Question: I'm trying to use ng-table for pagination in my table, though the table is rendering perfectly but the pagination is missing in the table.
controller
'''
startBlockUI('wait..', 3);
$http({
url: url,
method: "POST",
data: "",
headers: headers
}).success(function (data, status, headers, config) {
//$scope.persons = data; // assign $scope.persons here as promise is resolved here
stopBlockUI();
if (data.Status == "200") {
$scope.InProgressTaskList = data.Payload;
}
}).error(function (data, status, headers, config) {
});
$scope.tableParams = new ngTableParams({
page: 1, // show first page
count: 5 // count per page
}, {
total: $scope.InProgressTaskList.length, // length of data
getData: function ($defer, params) {
$defer.resolve($scope.InProgressTaskList.slice((params.page() - 1) * params.count(), params.page() * params.count()));
}
});
'''
HTML
'''
<div class="box-body no-padding" ng-cloak>
<p><strong>Page:</strong> {{tableParams.page()}}</p>
<p><strong>Count per page:</strong> {{tableParams.count()}}</p>
<table ng-table="tableParams" class="table table-condensed">
<tbody>
<!-- <tr>
<th>Task</th>
<th>Progress</th>
<th style="width: 40px">Label</th>
</tr>-->
<tr ng-repeat="subTask in InProgressTaskList">
<!--<td ng-show="!isMobile">{{subTask.creationDate}}</td>-->
<td data-title="'Task'">{{subTask.title}}&nbsp <span><a ng-click="openTemplateInfoPageWithId(subTask.editId)" role="button" data-toggle="modal">info</a></span> <span> <a ng-click="deleteTemplateEditPageWithId(subTask.editId)" role="button" data-toggle="modal"><font color="red">Delete </font></a> </span></td>
<td data-title="'Progress'">
<div class="progress xs">
<div style="width: 55%" class="progress-bar progress-bar-danger"></div>
</div>
</td>
<td data-title="'Label'"><span class="badge bg-red">55%</span></td>
</tr>
</tbody></table>
</div><!-- /.box-body -->
'''
All data is coming file but it should come 5 row per page. but that is not happening.
snapshot of the same is as below.

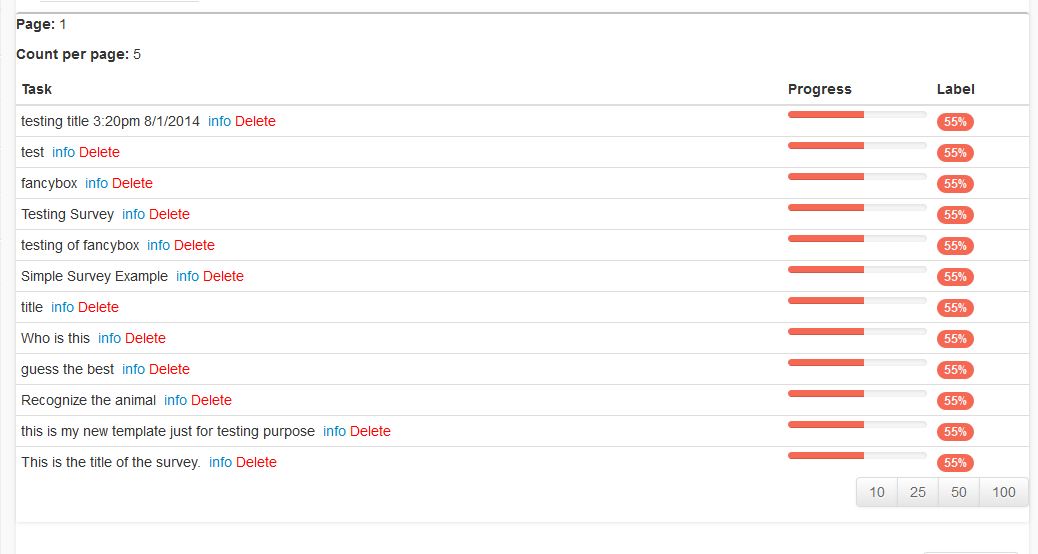
Answer: It seems you are not reloading 'tableParams' once you get data.
Consider reloading 'tableparams' once you get data, by invoking 'reload()' like this:
'''
$scope.tableParams.reload()
'''
here in this section:
'''
if (data.Status == "200") {
$scope.InProgressTaskList = data.Payload;
$scope.tableParams.reload();
}
'''